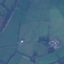
Label: Pasture